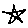
Label: star